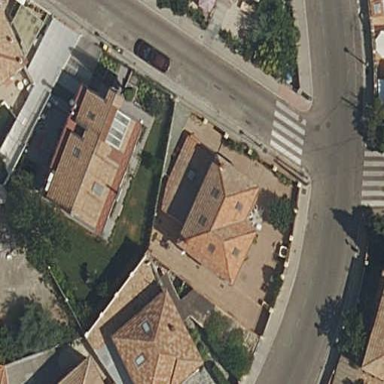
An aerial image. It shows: Simple house.